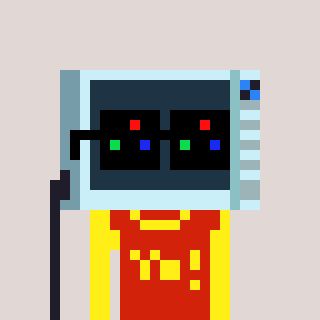
a pixel art character with square black sunglasses, a microwave-shaped head and a red-colored body on a warm background